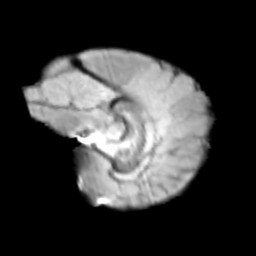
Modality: T2w
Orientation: sagittal
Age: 11
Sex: male
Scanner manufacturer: siemens
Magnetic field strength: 3 T
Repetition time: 3.8 s
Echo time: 0.07 s